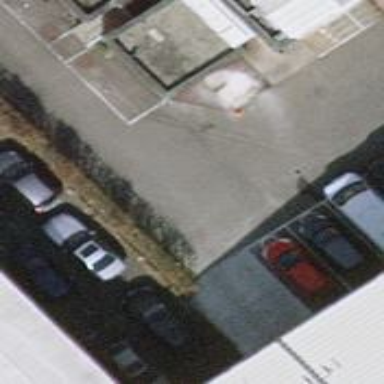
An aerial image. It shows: Parking aisle designated as service road.